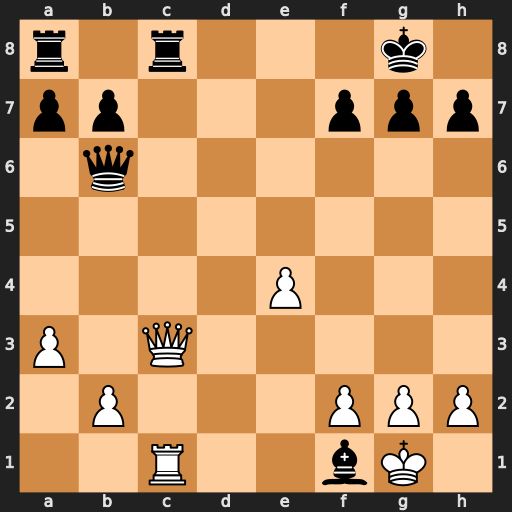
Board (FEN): r1r3k1/pp3ppp/1q6/8/4P3/P1Q5/1P3PPP/2R2bK1
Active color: w
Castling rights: -
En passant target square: -
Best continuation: Qxc8+ Qd8 Qxd8+